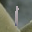
Label: 1